Question:
This is the my data
'''
data <- data.frame(x1 = c(344,347,351,351,355))
'''
I need to plot the empirical cumulative distribution function based on the data above,and here is my solution
'''
point<-na.omit(data$x1)
point<-point[!duplicated(point)]
point<-point[order(point)]
prob<-ecdf(data$x1)
prob<-prob(data$x1)
prob<-prob[order(prob)]
prob<-na.omit(prob)
x1<-data$x1[order(data$x1)]
x1<-c(340,344,347,351,355)
x2<-c(344,347,351,355,360)
prob2<-prob[!duplicated(prob)]
data1<-cbind(x1,x2,prob,point,prob2)
data1<-as.data.frame(data1)
ggplot(data=data1)+
geom_segment(mapping = aes(x = x1,xend = x2,y = prob,yend = prob))+
scale_x_continuous(limits = c(340,360))+
scale_y_continuous(limits = c(0,1))+
geom_point(mapping = aes(x = point ,y = prob2))
'''
I think this is too complicated and it is not like the plot on the image,
but i really dont know how to simplify it without using base plot()(or the stepfun() because it looks not so well).
I've been thinking for several hours ,really appreciate your help!
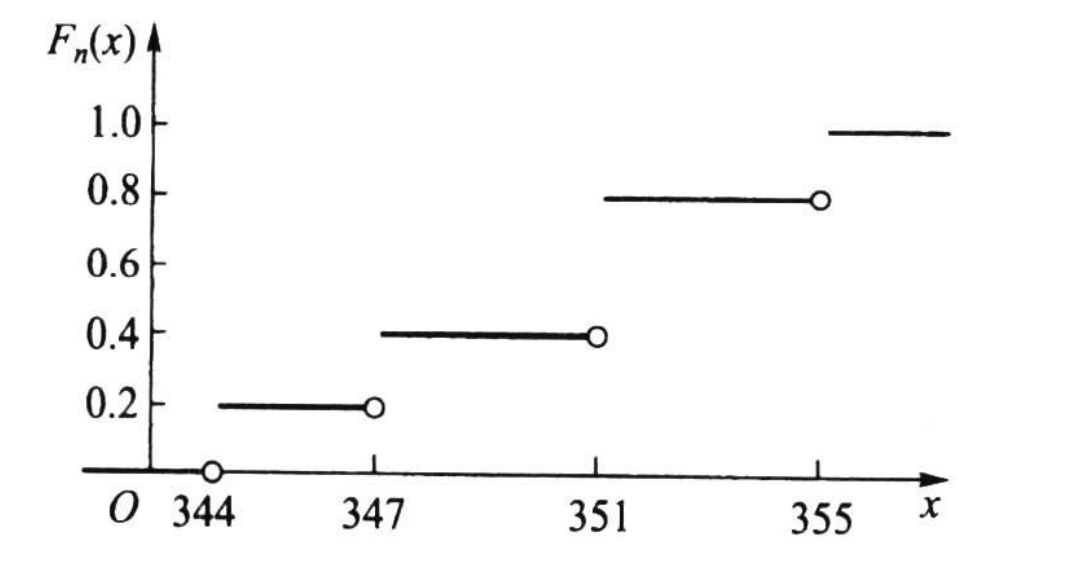
Answer: You could do it manually by creating a little data frame of the values you want to plot.
'''
library(ggplot2)
data <- c(344, 347, 351, 351, 355)
df <- data.frame(x = c(-Inf, data),
xend = c(data, Inf),
y = c(0, 0.2, 0.4, 0.4, 0.8, 1))
ggplot(df, aes(x, y)) +
geom_segment(aes(xend = xend, yend = y), size = 1) +
geom_point(aes(x = xend), shape = 21, fill = "white", size = 3) +
theme_classic()
'''
<URL>